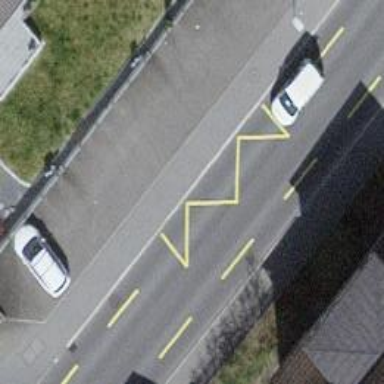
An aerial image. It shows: Asphalt road leading to bus stop. The bus stop includes platform for public transport.